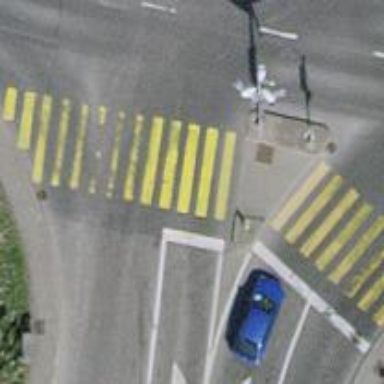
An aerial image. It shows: Crossing with traffic signals.